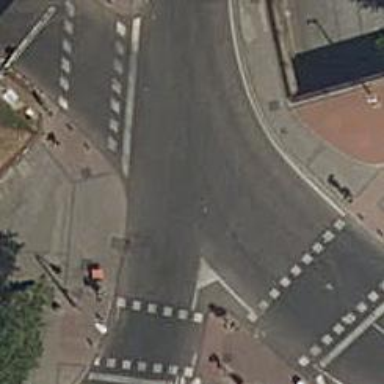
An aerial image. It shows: Road with traffic signals.